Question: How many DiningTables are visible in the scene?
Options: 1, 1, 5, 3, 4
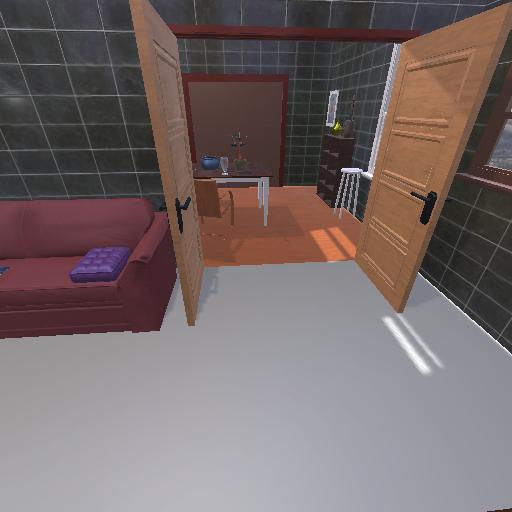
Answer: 1